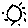
Label: sun